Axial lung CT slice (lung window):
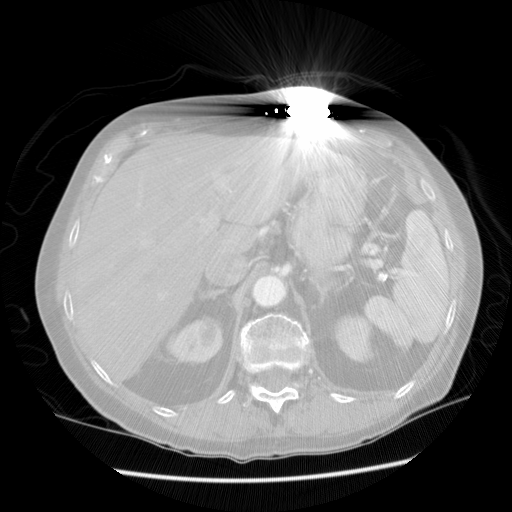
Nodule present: no